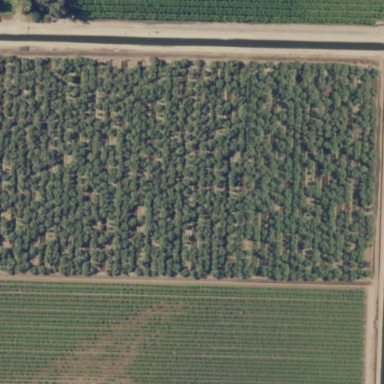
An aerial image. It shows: Almond orchard with rows of almond trees.